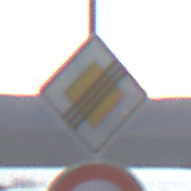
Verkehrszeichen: EndeVorfahrtsstrasse
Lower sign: Geschwindigkeit100
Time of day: SunriseSunset
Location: Outdoor (RoadRail)
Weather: PartlyCloudy
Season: NotSpecified
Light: Natural